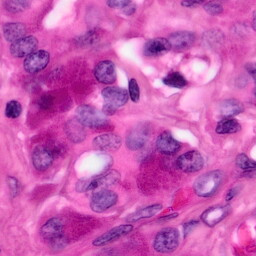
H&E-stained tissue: Pancreatic